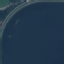
Land use / land cover: SeaLake